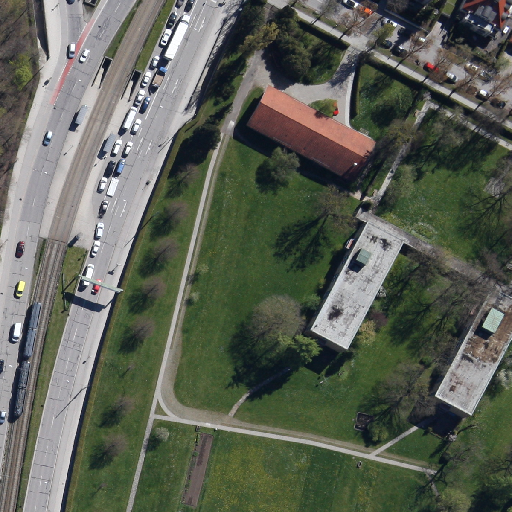
Referring expression: road